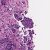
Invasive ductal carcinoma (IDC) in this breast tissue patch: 1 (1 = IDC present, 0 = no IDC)